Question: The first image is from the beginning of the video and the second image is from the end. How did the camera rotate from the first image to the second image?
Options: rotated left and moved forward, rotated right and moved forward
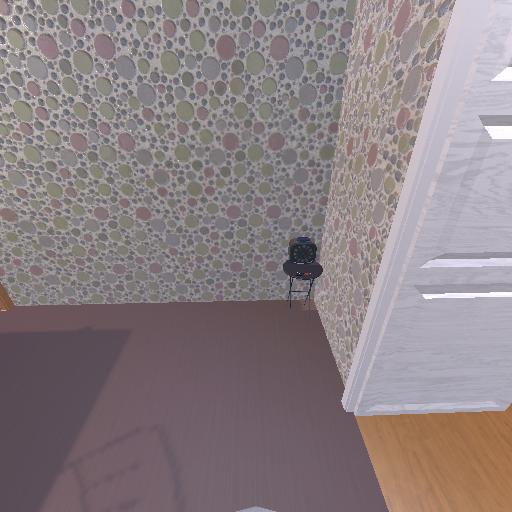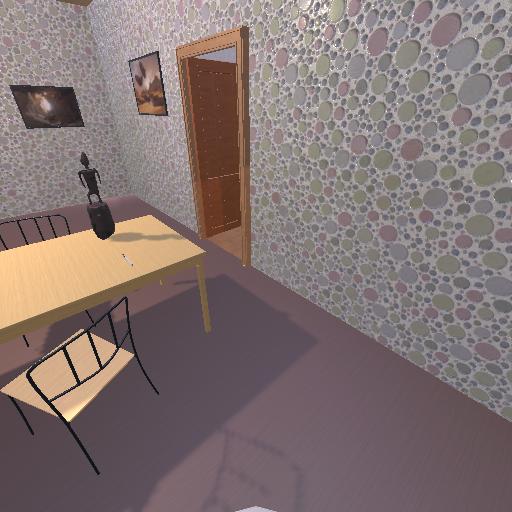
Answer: rotated left and moved forward